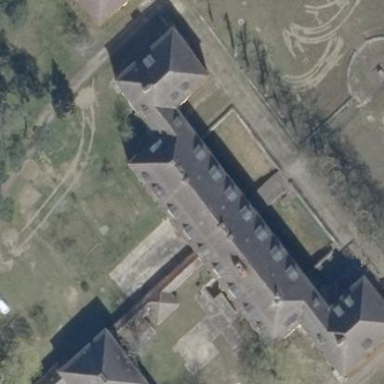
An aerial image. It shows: School building.